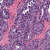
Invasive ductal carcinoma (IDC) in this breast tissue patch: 0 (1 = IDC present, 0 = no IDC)